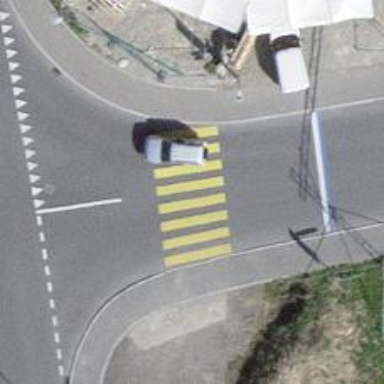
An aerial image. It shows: Uncontrolled zebra crossing with notable zebra markings.